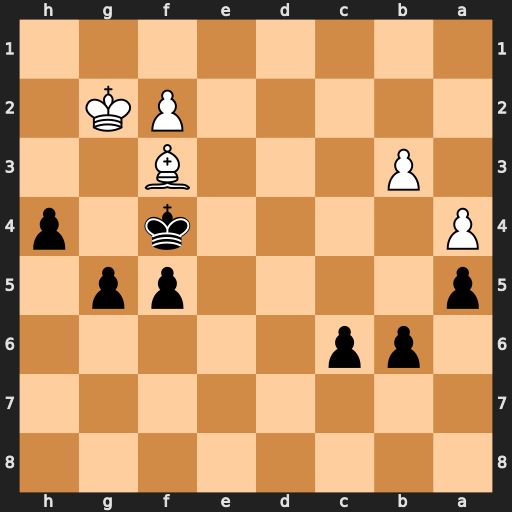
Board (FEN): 8/8/1pp5/p4pp1/P4k1p/1P3B2/5PK1/8
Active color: b
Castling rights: -
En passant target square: -
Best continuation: h3+ Kf1 Kxf3